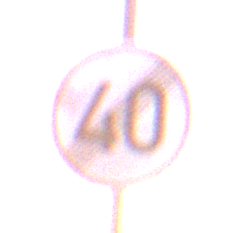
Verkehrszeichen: EndeGeschwindigkeit40
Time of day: SunriseSunset
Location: Outdoor (Urban)
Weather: PartlyCloudy
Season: NotSpecified
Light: Natural